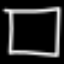
Label: square